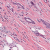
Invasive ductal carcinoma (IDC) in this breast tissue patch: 1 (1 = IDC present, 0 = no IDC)